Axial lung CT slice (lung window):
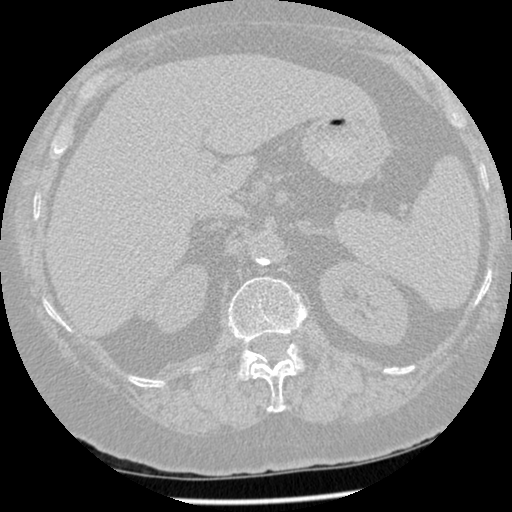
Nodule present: no